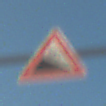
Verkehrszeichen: Gefaelle10
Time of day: SunriseSunset
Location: Outdoor (Beach)
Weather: Clear
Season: NotSpecified
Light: Natural